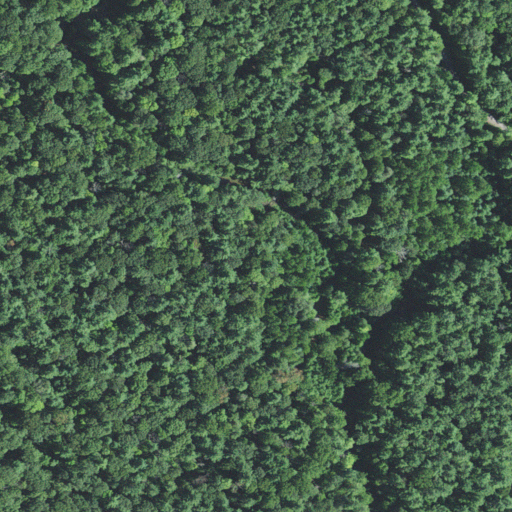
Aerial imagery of valley in Virginia named Stillhouse Hollow containing mixed forest, evergreen forest, open development, and deciduous forest